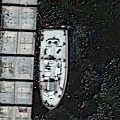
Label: civil